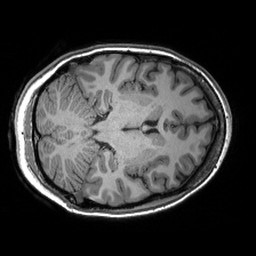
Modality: T1w
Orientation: axial
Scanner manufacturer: siemens
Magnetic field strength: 3 T
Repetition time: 2.53 s
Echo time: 0.00288 s